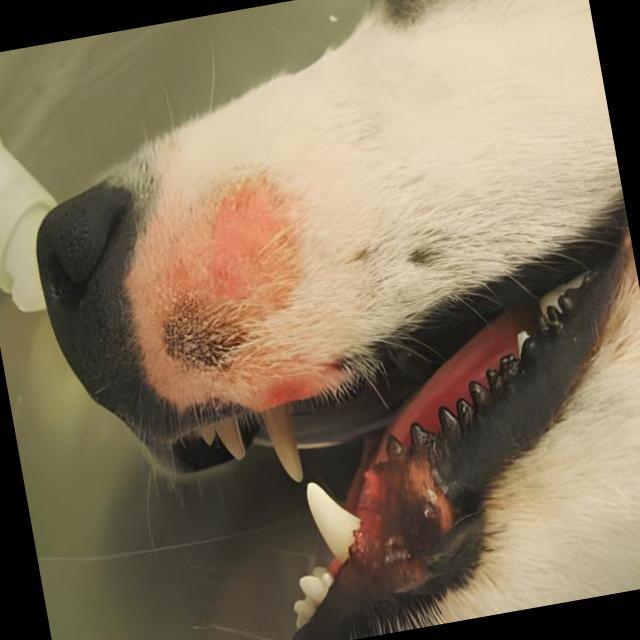
Canine ringworm (Dermatophytosis) — fungal infection caused by Microsporum or Trichophyton. Presents with circular alopecia, scaling, crusting, and broken hairs.